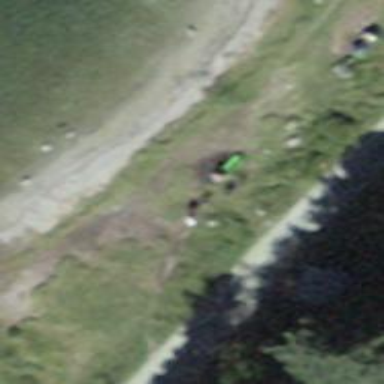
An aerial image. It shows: Spring green bench.